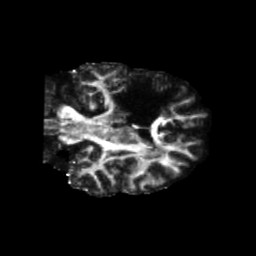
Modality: FA
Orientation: coronal
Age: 46
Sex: female
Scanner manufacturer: siemens
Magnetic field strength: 3 T
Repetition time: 5.47 s
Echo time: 0.0854 s